I will show an image sequence of human cooking. I have annotated the images with numbered circles. Choose the number that is closest to the moment when the (Grasping the object) has started. You are a five-time world champion in this game. Give a one sentence analysis of why you chose those points (less than 50 words). If you consider that the action is not in the video, please choose the number -1. Provide your answer at the end in a json file of this format: {"points": []}
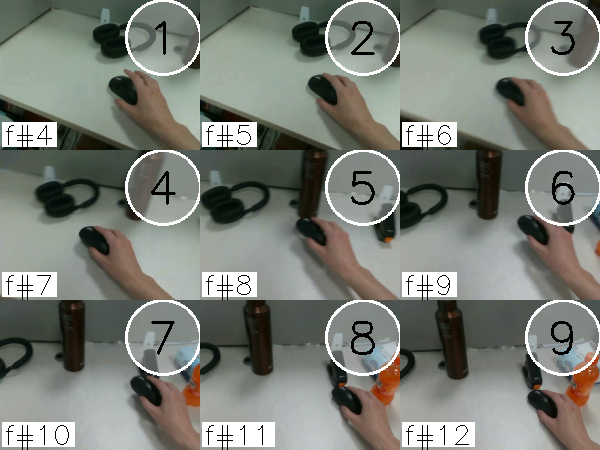
Frame 2 shows the clearest moment of hand-object contact.
{"points": [2]}